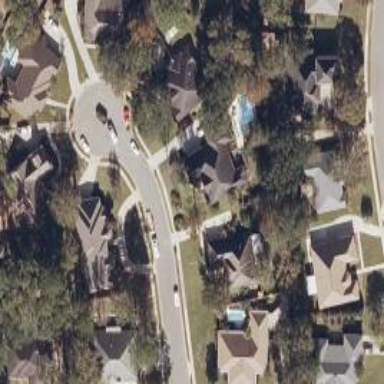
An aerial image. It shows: Smooth asphalt road in residential area.